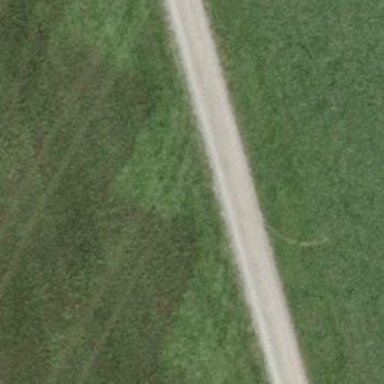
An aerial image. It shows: Compacted grade3 track.